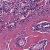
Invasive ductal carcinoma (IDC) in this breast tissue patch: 0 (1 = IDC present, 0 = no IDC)